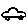
Label: car